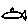
Label: fish